Question: I'm developing an app on react native and I faced a problem with limited iOS photo permission.
I'm using this library - <URL> to fetch photos and I have a question about native ios code.
When I set 'limited' permission then every time when I launch the app on a screen that fetches photos iOS shows me an alert.
although I can't find what exactly triggers it
This is a source code of a function that I use -> <URL>
I beleive that this function triggers the alert because when I comment out it the alert does not show up, maybe I'm wrong though coz I don't have any expereince in objective-c

P.S. I've tried to modify <URL> but looks like it has nothing in common with the alert ;(
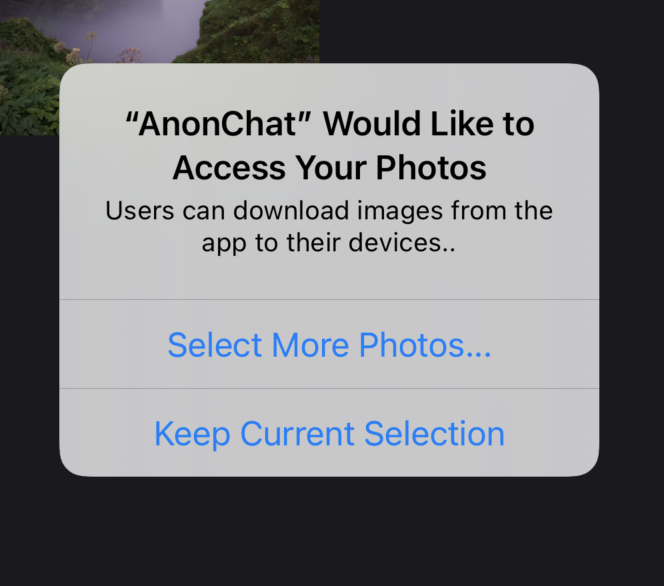
Answer: To disable the automatic prompt when the user has granted limited photo access you need to add <URL> to your info.plist